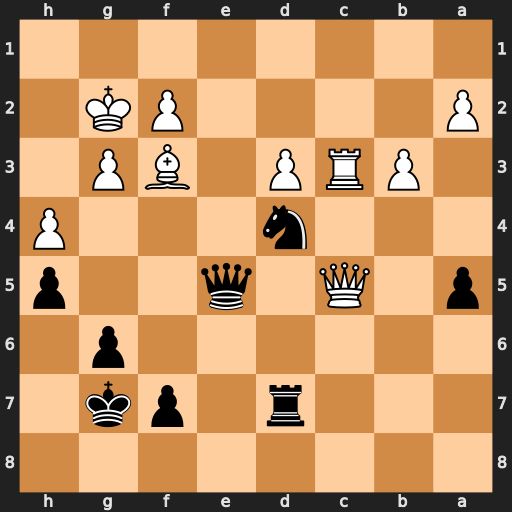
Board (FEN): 8/3r1pk1/6p1/p1Q1q2p/3n3P/1PRP1BP1/P4PK1/8
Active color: b
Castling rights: -
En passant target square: -
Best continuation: Nxf3 Qxe5+ Nxe5